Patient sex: M
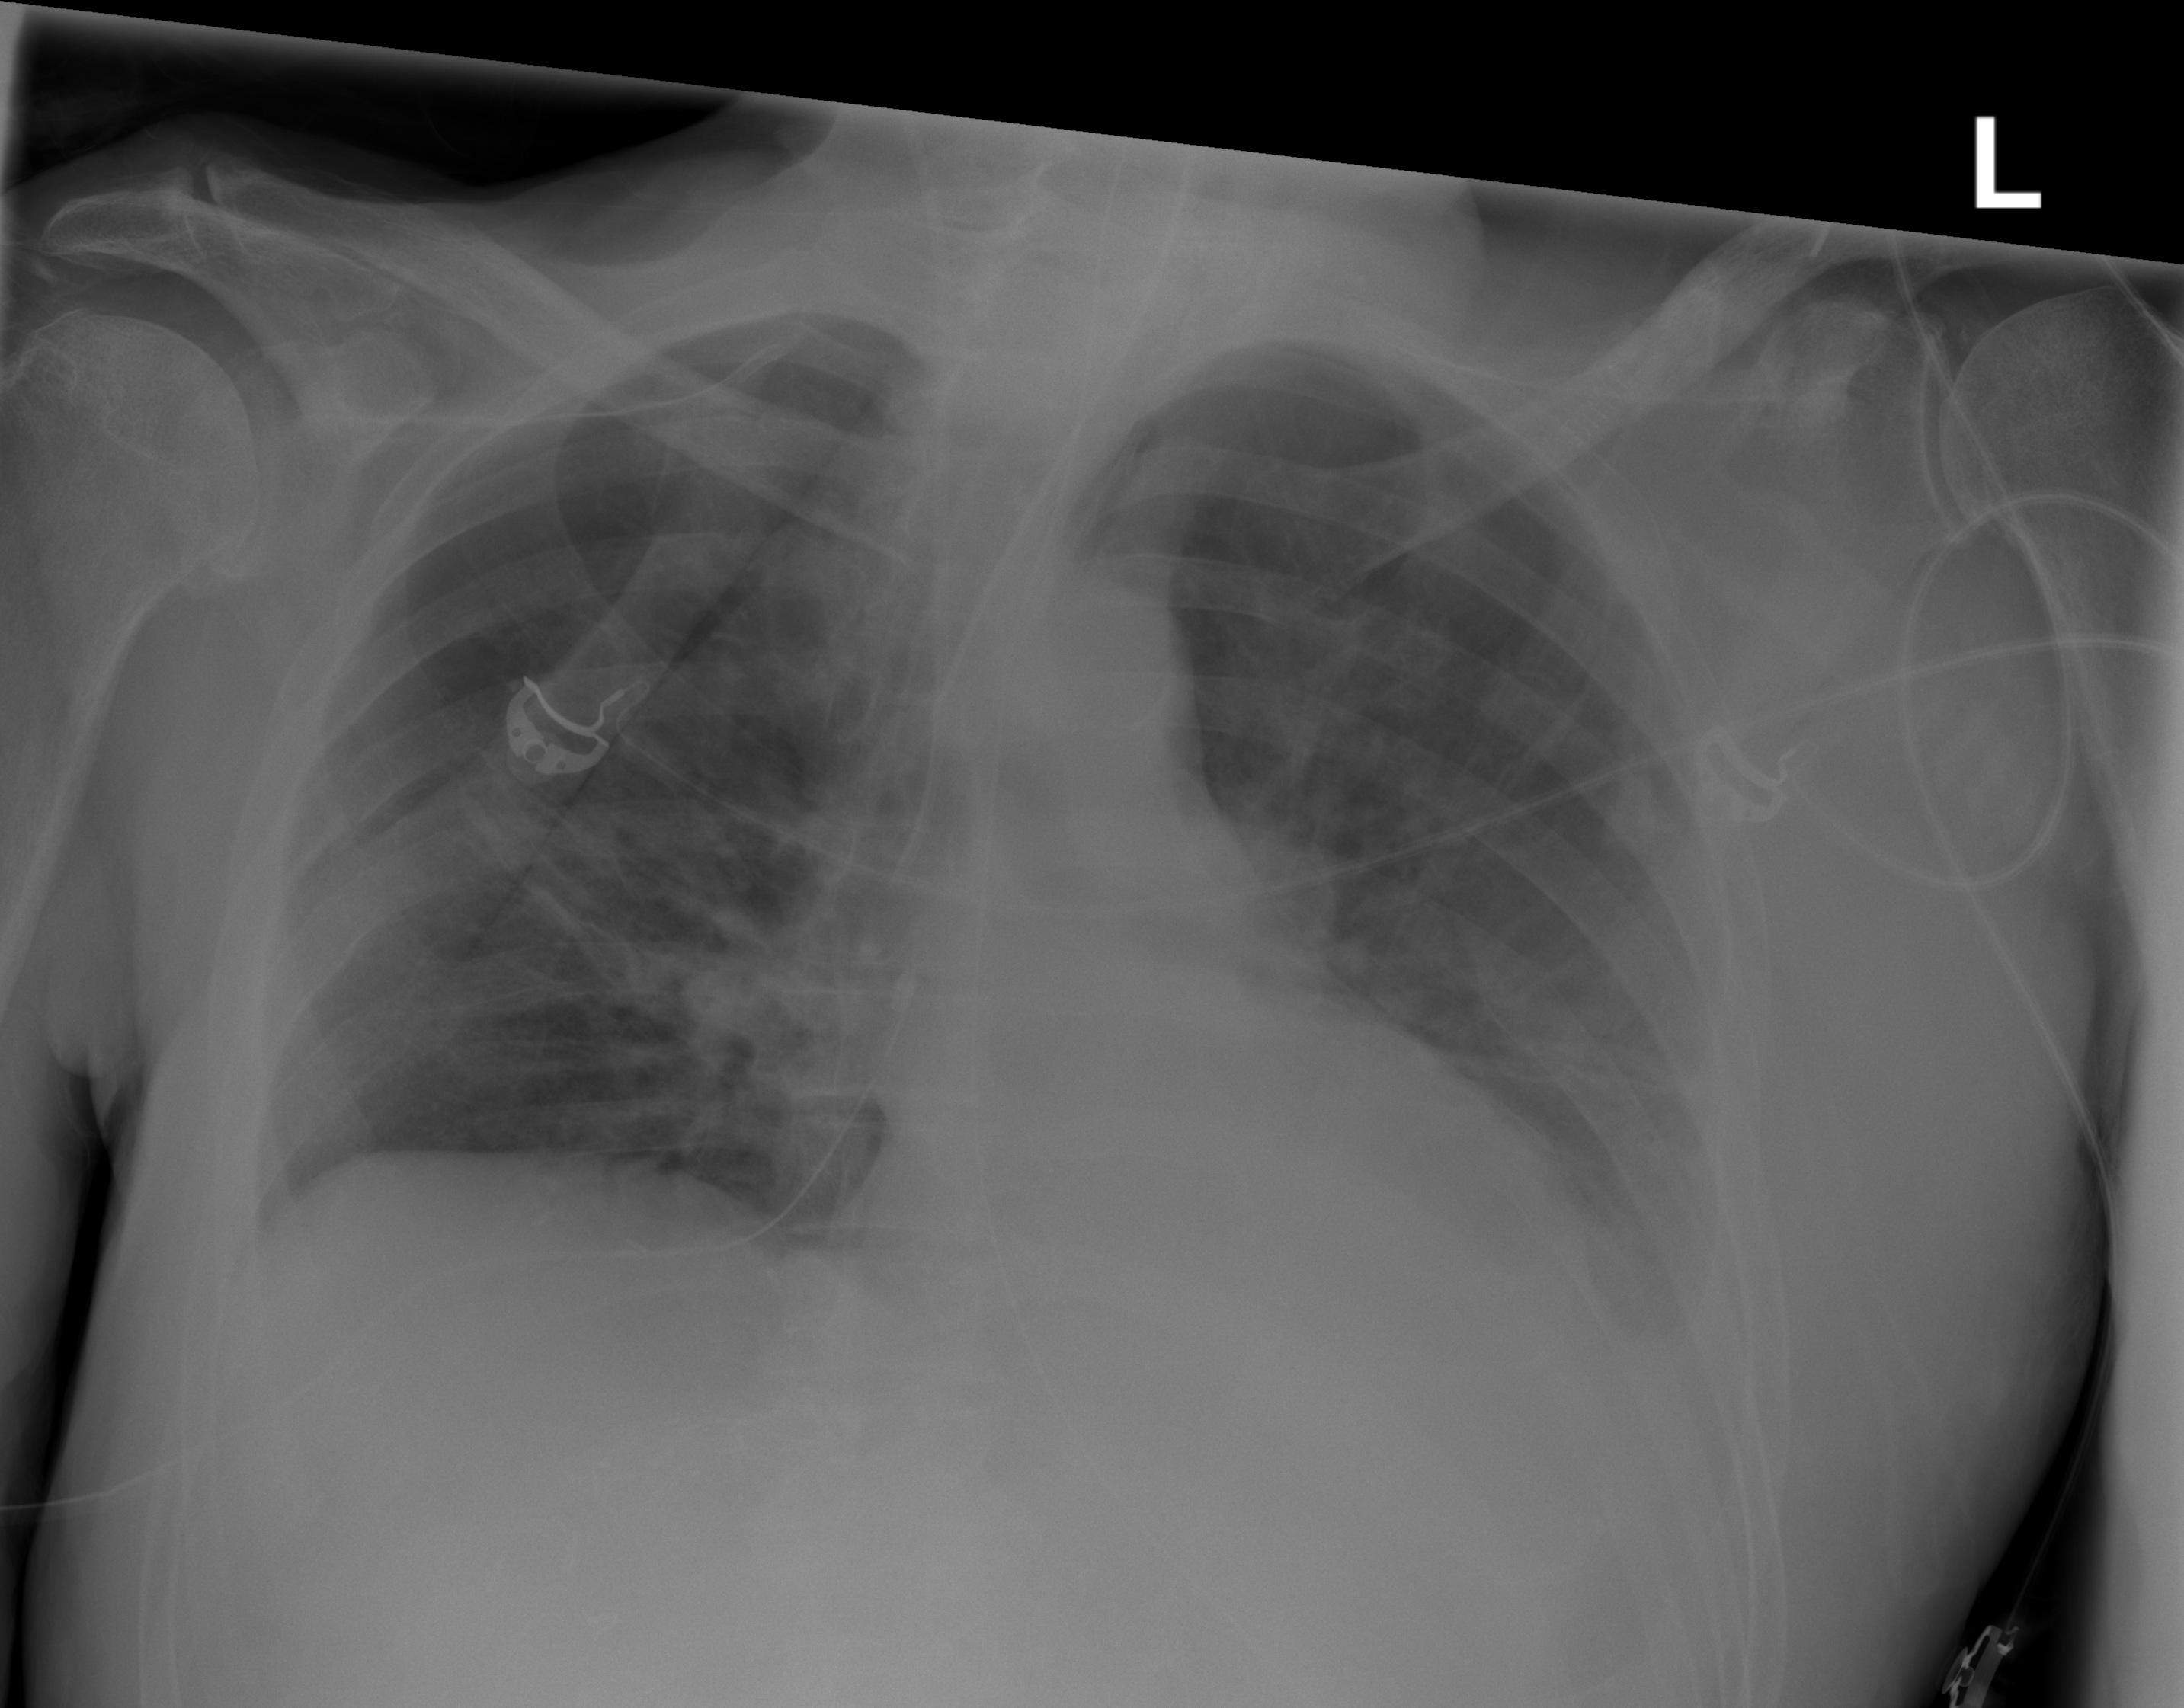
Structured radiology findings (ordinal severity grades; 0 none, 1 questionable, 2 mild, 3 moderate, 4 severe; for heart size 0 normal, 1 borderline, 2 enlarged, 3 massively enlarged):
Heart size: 0
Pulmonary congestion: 0
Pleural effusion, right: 0
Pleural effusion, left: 2
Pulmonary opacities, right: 0
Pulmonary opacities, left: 0
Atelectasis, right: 2
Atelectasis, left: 2